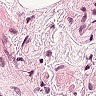
Metastatic tissue present: no